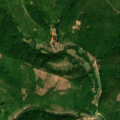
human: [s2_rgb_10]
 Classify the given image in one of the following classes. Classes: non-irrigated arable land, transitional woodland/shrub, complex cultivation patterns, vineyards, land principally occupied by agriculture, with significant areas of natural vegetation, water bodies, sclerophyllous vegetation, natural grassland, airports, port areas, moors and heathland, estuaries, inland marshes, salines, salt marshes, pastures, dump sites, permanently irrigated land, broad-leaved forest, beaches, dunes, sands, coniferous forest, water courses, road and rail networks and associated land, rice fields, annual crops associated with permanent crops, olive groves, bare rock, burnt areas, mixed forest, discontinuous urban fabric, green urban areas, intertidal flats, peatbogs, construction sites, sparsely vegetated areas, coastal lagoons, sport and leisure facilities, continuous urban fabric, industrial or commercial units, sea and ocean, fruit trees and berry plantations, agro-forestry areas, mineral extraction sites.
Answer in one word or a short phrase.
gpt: complex cultivation patterns, land principally occupied by agriculture, with significant areas of natural vegetation, broad-leaved forest